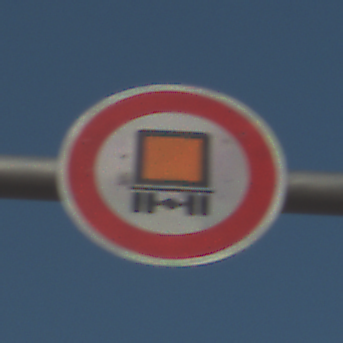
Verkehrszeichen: VerbotKennzeichnungspflichtigeKraftfahrzeugeGefaehrlicheGueter
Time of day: MorningAfternoon
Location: Outdoor (Suburban)
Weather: PartlyCloudy
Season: NotSpecified
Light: Natural